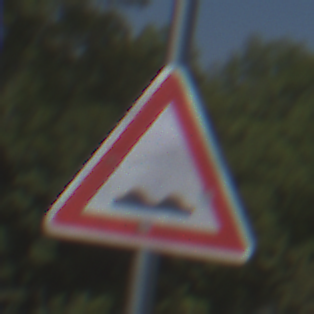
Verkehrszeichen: UnebeneFahrbahn
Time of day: Midday
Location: Outdoor (Nature)
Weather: Clear
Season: NotSpecified
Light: Natural